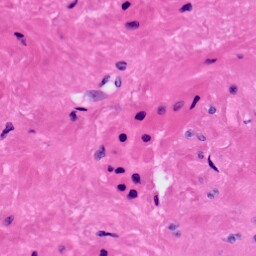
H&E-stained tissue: Prostate